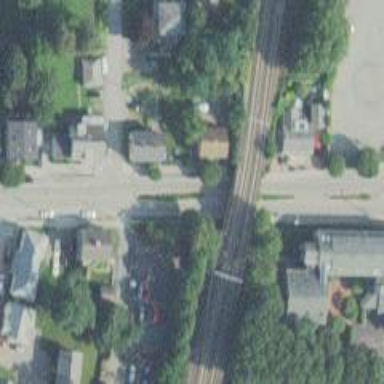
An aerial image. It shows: Bridge over electrified railway with contact line.